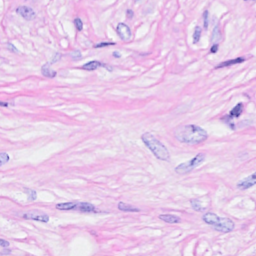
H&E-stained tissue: Breast